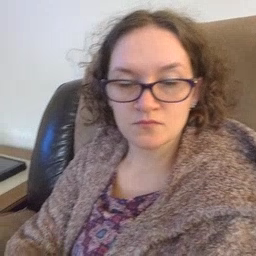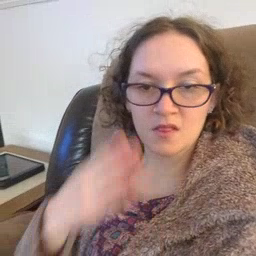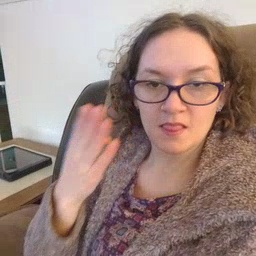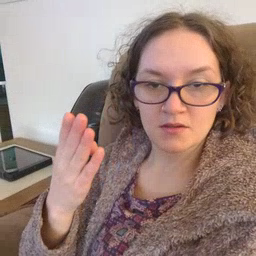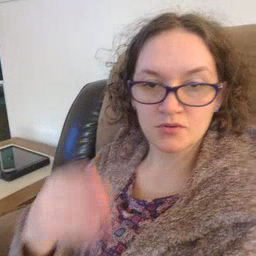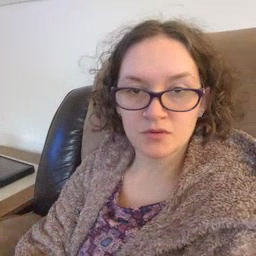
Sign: there